Field crop: maize
Growth stage: 2
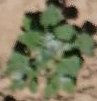
Species: chenopodium